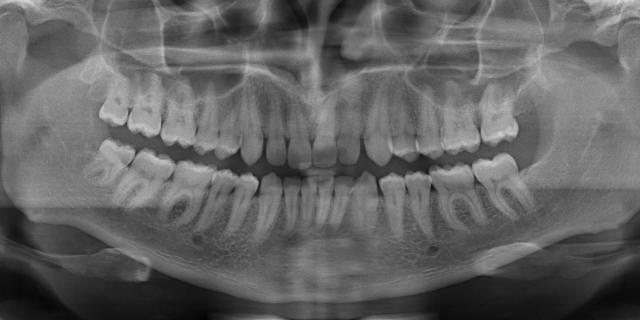
adult